Current action and preconditions to check: path_clear

Your task: For each precondition in the list above, predict whether it will hold at this action.

Consider the current scene as observed from the mobile robot's camera, and analyze the predicted future states of all dynamic agents (e.g., people, animals, vehicles, or any moving entities) within the NEXT SECOND.

IMPORTANT: Only answer "very likely" if you are absolutely certain—based on strong, clear evidence—that a dynamic agent will violate the precondition in the predicted future state. Do NOT answer "very likely" for unlikely, ambiguous, or low-probability risks.

Ask yourself for each precondition: Is there a high probability, with clear and convincing evidence, that the predicted future states of any dynamic agent will interfere with the predicted future state of the currently executing action within the NEXT SECOND, causing that precondition to fail?

Assess the risk level based on these predictions. Use "likely" or "very likely" if motions create a clear risk of interference.

Use "neutral" or "improbable" if agents are nearby but their predicted paths are clearly diverging or non-conflicting.

Failure Risk Categories: "very improbable", "improbable", "neutral", "likely", "very likely"

Answer Format: Output ONLY the probability_of_failure value from these categories: "very improbable", "improbable", "neutral", "likely", "very likely"

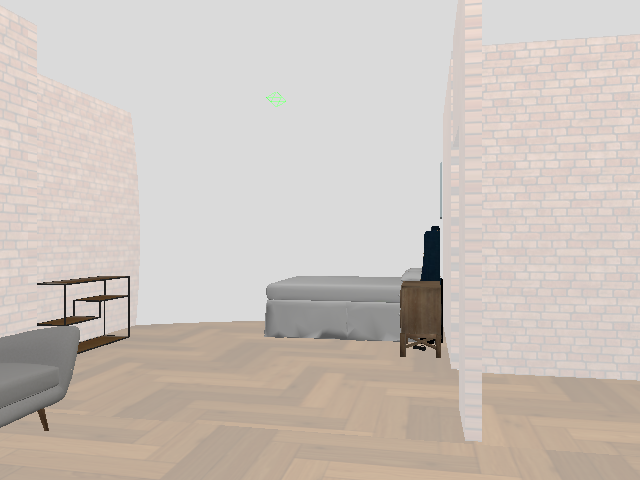

Answer: very improbable